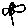
Label: flower